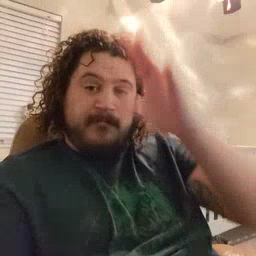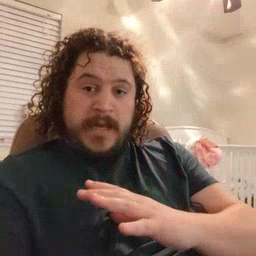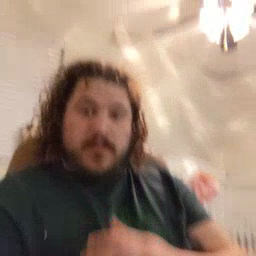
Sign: man